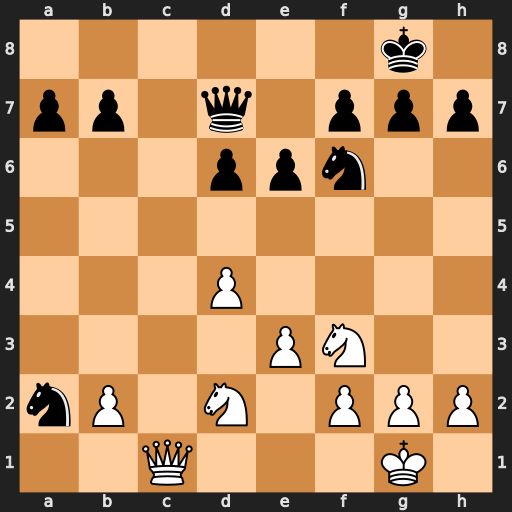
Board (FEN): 6k1/pp1q1ppp/3ppn2/8/3P4/4PN2/nP1N1PPP/2Q3K1
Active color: w
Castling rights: -
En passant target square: -
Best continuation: Qc4 a5 Qxa2